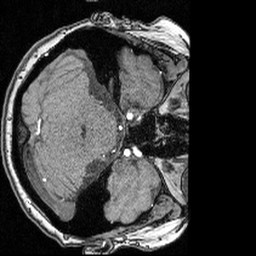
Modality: angio
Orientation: axial
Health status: ill
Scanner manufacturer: siemens
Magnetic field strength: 3 T
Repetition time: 0.022 s
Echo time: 0.00395 s